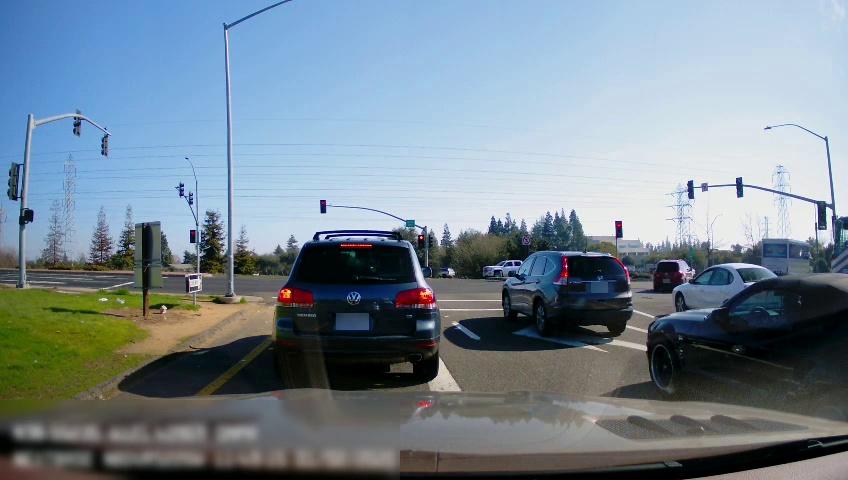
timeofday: Day
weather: Sunny
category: Drivable Space
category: Vehicles | Car
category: Vehicles | SUV
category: Vehicles | Truck
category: Vehicles | Truck
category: Vehicles | Car
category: Vehicles | SUV
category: Vehicles | SUV
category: Vehicles | Truck
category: Lanes | Current Lane
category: Lanes | Current Lane
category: Lanes | Alternate Lane
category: Lanes | Alternate Lane
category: Traffic | Lights
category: Traffic | Lights
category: Traffic | Lights
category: Traffic | Lights
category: Traffic | Lights
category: Traffic | Lights
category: Traffic | Lights
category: Traffic | Lights
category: Traffic | Lights
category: Traffic | Lights
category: Traffic | Signs
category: Traffic | Lights
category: Traffic | Lights
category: Traffic | Lights
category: Traffic | Lights